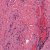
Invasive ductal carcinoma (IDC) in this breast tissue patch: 1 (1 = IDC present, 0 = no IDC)